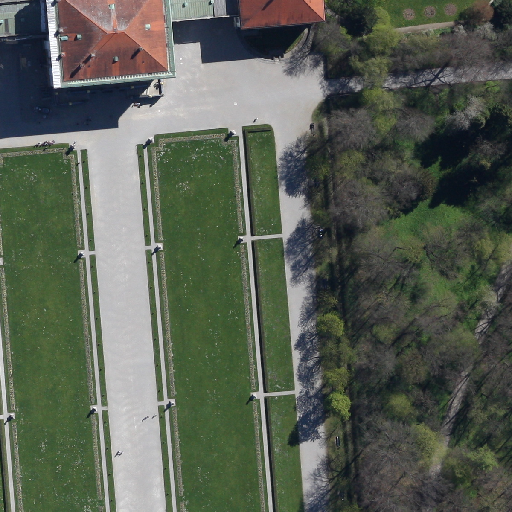
Referring expression: impervious surface